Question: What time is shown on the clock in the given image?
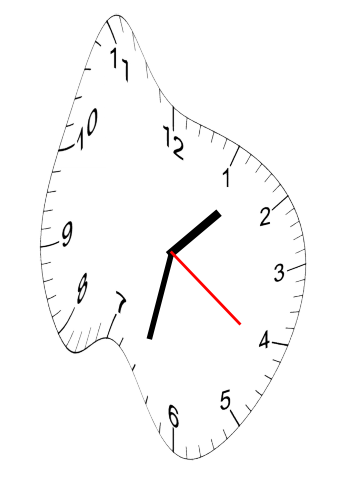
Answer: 01:32:21